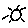
Label: sun